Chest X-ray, PA view. Patient: 58 years old, sex M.
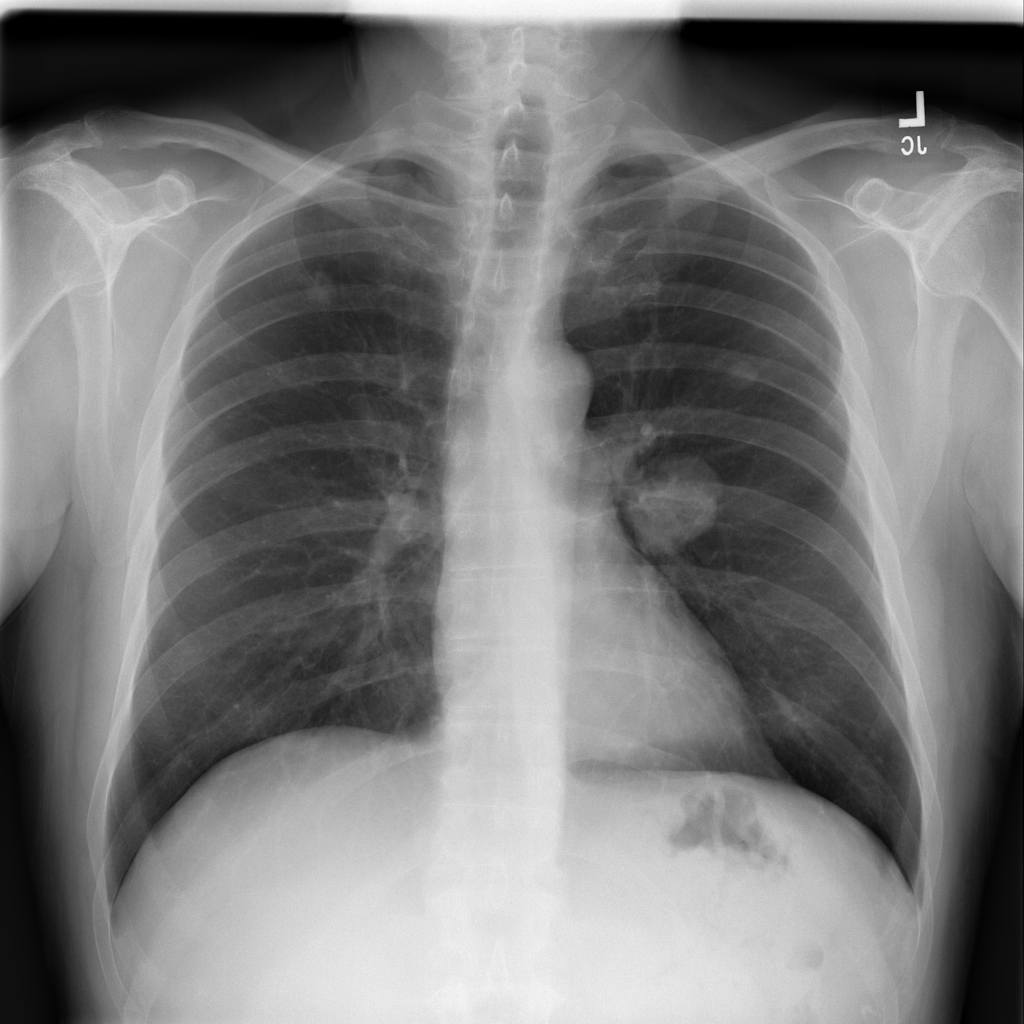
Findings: No Finding